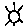
Label: sun